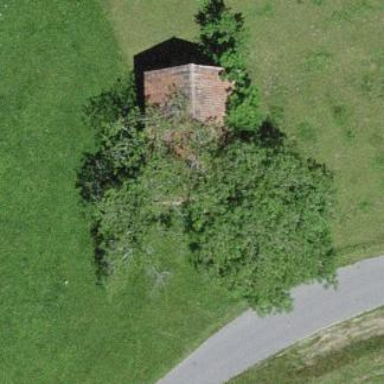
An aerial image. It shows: Rural barn.